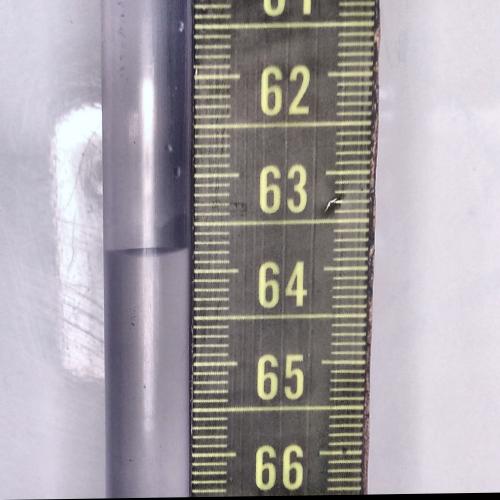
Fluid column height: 63.8 cm